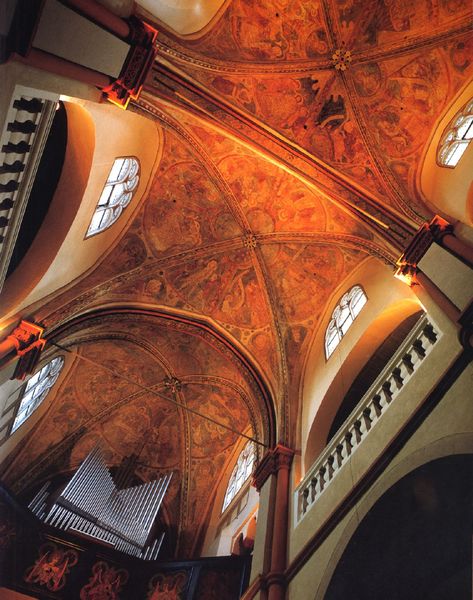
Titel: St. Maria Lyskirchen in Köln
Standort: Köln (EU - D - NRW)
Schlagwörter: gemälde, himmel, schatten, weiß, gelb, ocker, braun, fenster, grau, licht, orange, säule, säulen, dach, rot, malerei, muster, architektur, silber, stein, kirche, decke, innen, balkon, bogen, empore, rundbogen, geländer, foto, oben, bögen, gewölbe, bruan, balustrade, rippen, stich, zwickel, hauptschiff, kapitell, schlussstein, mittelschiff, orgel, gotisch, kreuzgewölbe, rippengewölbe, kirchenraum, fresken, heilige, deckengemälde, fresko, stange, joch, pfeifen, streben, strebe, orgelpfeifen, baluster, deckenfresko, gewölnbe, orgek